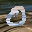
Label: 0